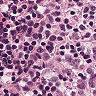
Metastatic tissue present: yes